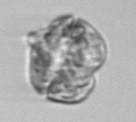
Label: Karenia